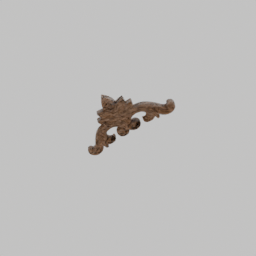
Label: decoration